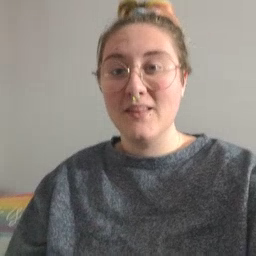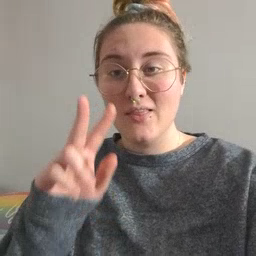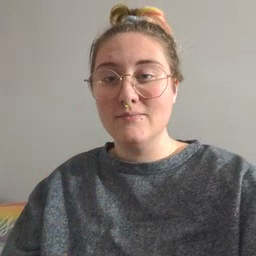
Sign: look